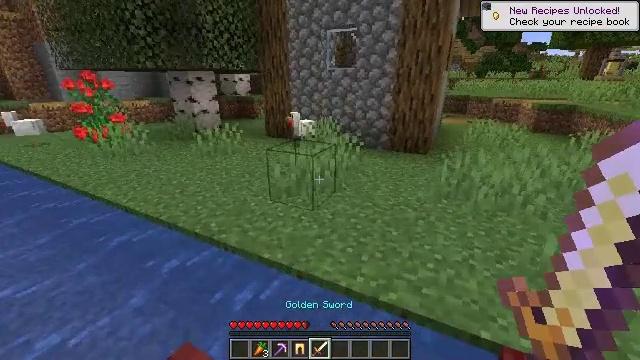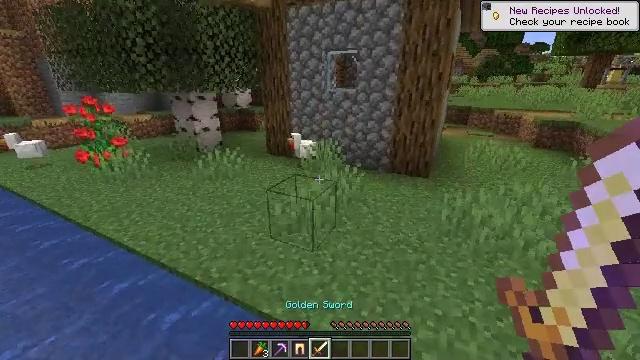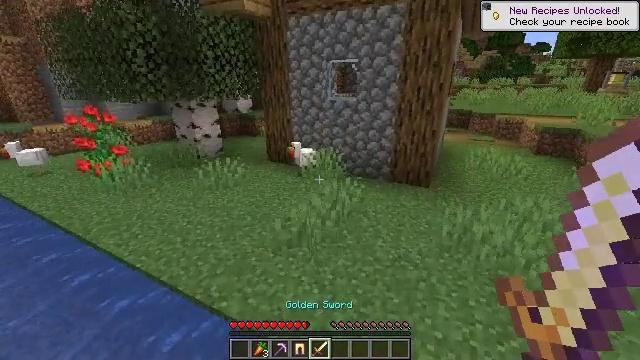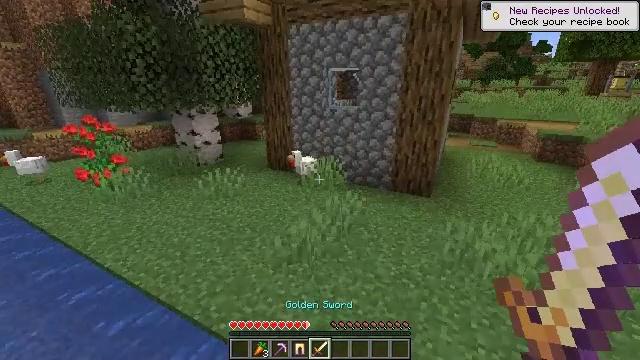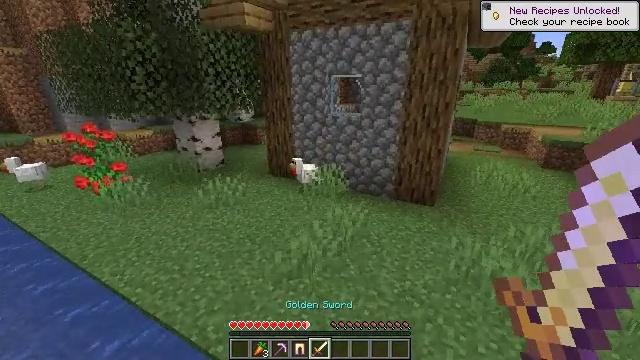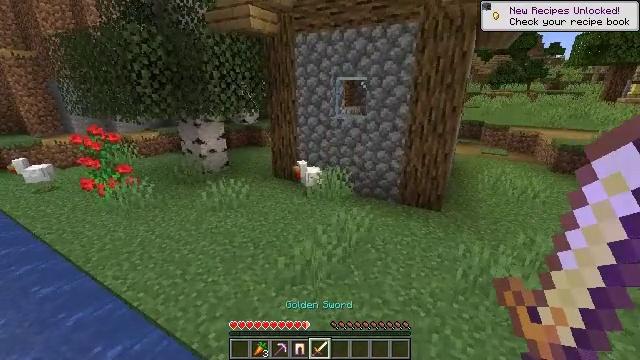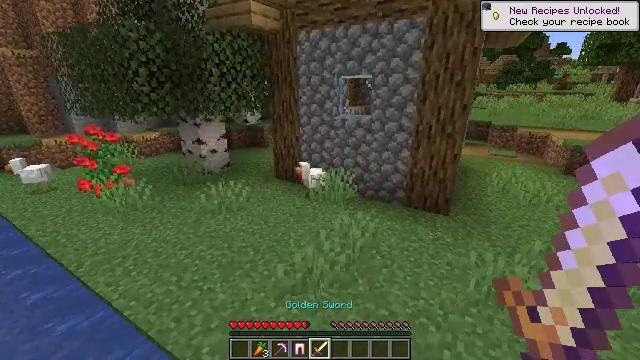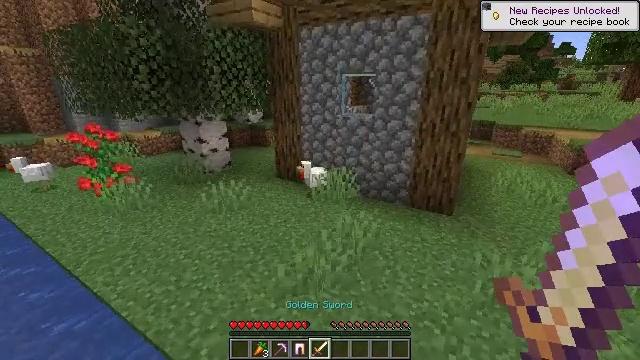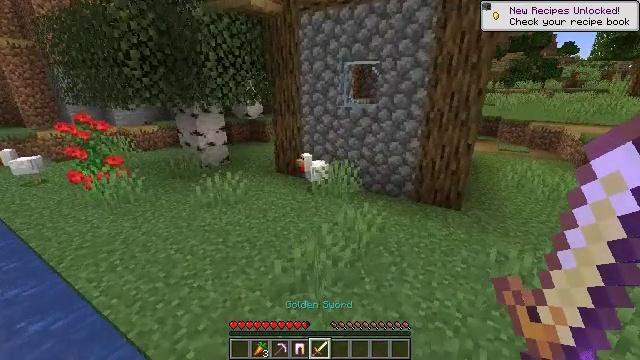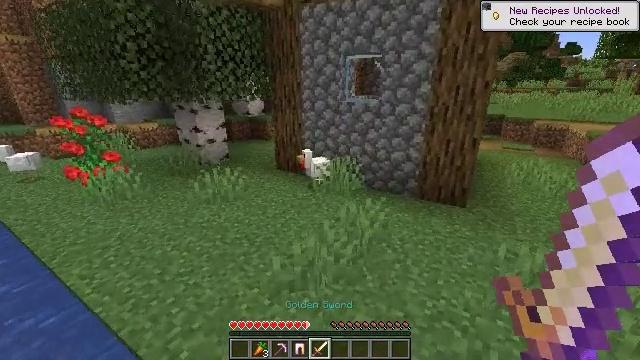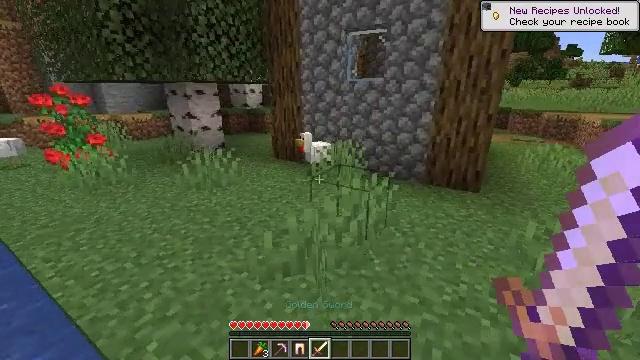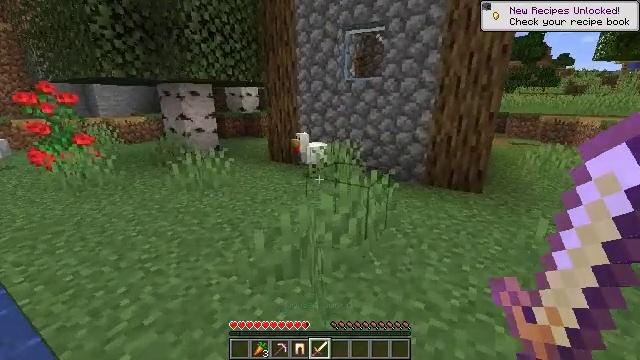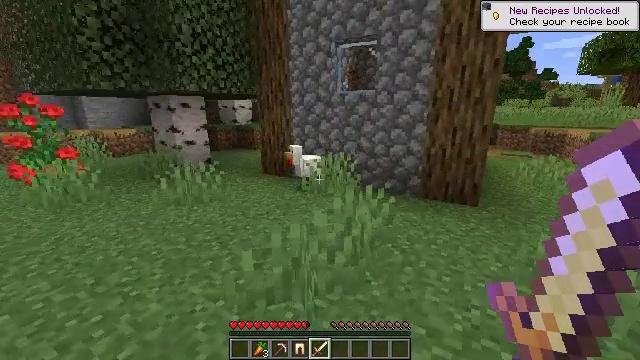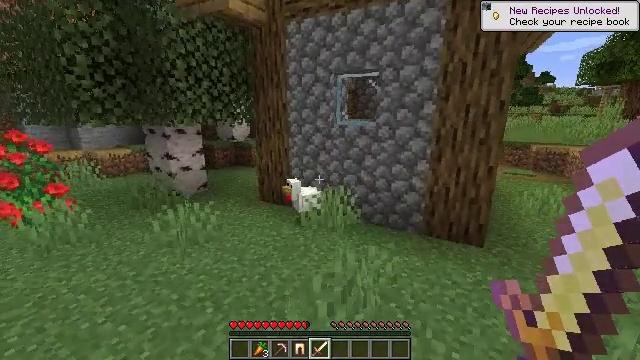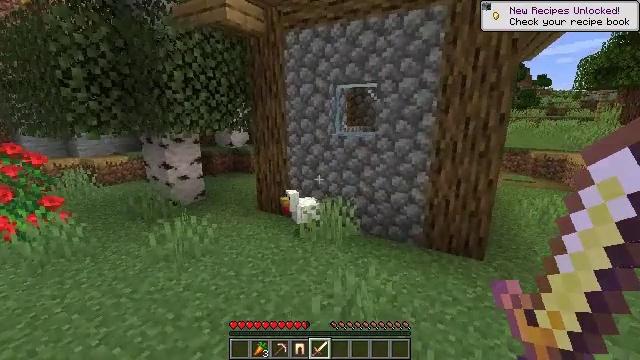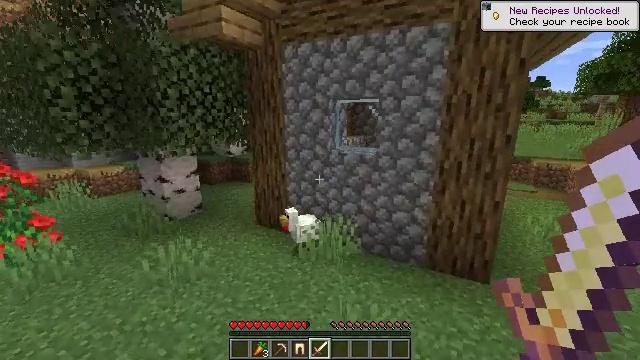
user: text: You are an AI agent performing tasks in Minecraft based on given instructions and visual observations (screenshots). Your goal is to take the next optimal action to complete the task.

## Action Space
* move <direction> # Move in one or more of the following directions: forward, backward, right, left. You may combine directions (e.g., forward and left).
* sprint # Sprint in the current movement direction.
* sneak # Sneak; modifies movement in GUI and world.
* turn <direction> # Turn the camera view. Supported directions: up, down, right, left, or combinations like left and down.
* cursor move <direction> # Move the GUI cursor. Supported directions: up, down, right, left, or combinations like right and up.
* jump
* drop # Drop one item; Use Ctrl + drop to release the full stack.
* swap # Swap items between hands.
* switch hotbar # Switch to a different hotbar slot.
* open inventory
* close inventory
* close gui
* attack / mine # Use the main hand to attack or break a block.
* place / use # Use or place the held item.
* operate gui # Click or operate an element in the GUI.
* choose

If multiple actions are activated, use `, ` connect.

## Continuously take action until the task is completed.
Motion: motion action
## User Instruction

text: Hunt animals.
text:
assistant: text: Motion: move forward, jump
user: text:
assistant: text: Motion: move forward, jump
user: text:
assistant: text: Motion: move forward, jump
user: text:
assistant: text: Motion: move forward, jump
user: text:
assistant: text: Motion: move forward, turn left, jump
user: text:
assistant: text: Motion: move forward, jump
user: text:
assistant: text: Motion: move forward, jump
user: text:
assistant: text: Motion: move forward, jump
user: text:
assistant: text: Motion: move forward, jump
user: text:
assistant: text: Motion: move forward, jump
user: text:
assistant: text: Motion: move forward, turn up, jump
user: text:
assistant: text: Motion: move forward, turn right and up, jump
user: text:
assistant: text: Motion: move forward, jump
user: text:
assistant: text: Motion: move forward, jump
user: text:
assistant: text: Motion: move forward, jump
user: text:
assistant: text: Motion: move forward, jump
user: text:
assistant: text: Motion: move forward, jump
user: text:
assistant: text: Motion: move forward, turn left and down, jump
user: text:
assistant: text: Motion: move forward, turn left and down, jump
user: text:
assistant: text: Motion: move forward, turn down
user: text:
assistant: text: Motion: move forward, turn down
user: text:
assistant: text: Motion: move forward, turn left and down
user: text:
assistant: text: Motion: turn down
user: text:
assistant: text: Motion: no_op
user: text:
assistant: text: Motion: no_op
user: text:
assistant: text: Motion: no_op
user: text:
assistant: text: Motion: no_op
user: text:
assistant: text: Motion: no_op
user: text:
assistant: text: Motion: move forward
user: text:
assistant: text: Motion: move forward